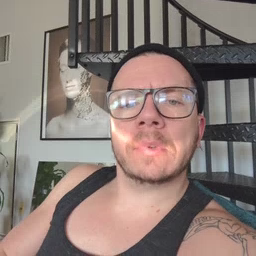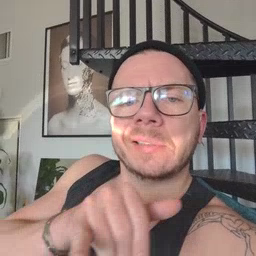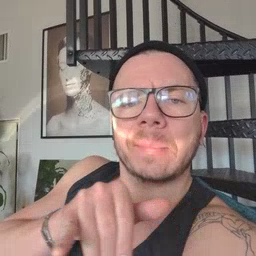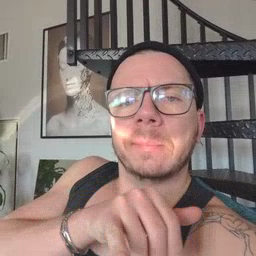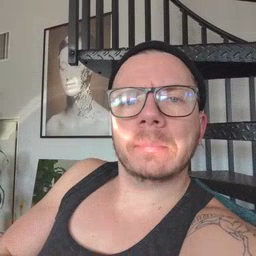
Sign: same